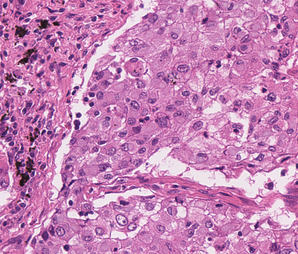
Tumor epithelial tissue: yes
Tumor-associated stroma tissue: yes
Normal tissue: no